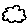
Label: cloud